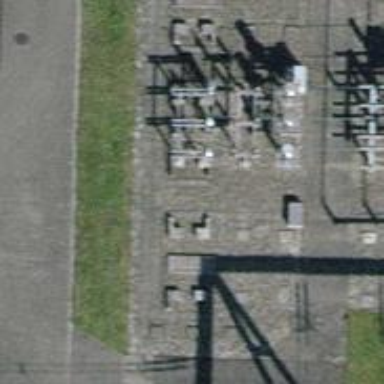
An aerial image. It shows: Insulator used in power systems.